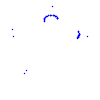
Particle: proton